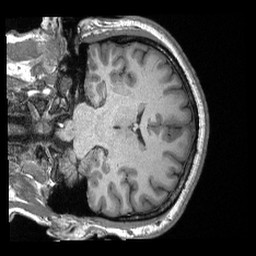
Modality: T1w
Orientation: coronal
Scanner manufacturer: siemens
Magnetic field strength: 3 T
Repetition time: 2.3 s
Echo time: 0.00308 s